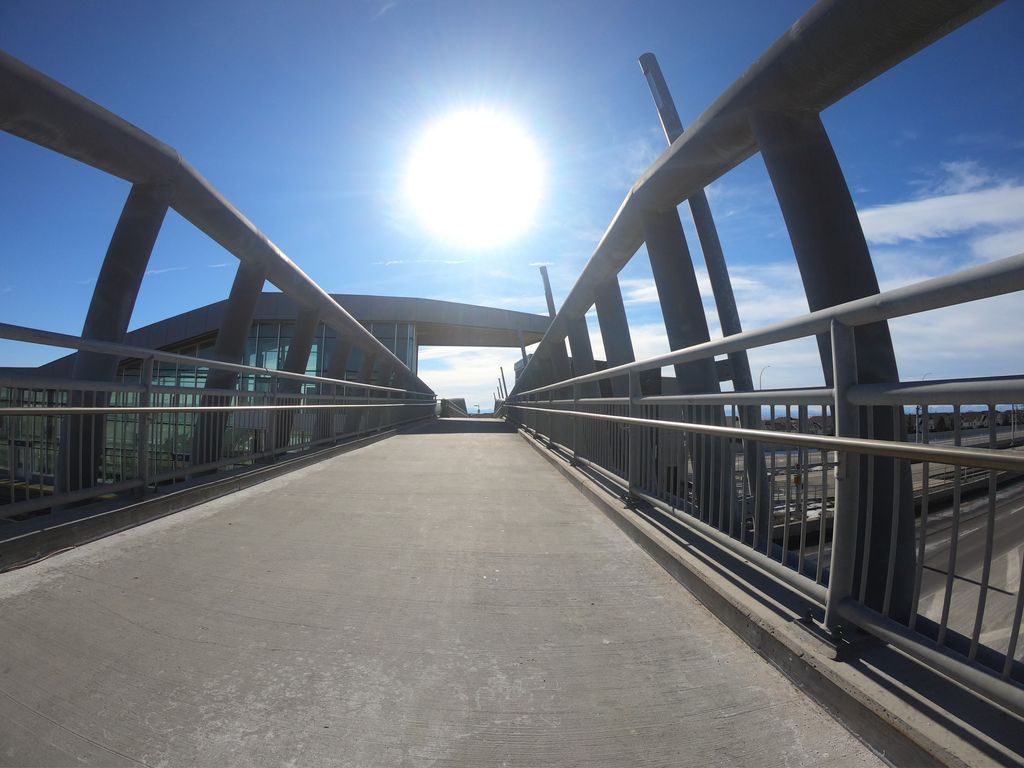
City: calgary